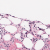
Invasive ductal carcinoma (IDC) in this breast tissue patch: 0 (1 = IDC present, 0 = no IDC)